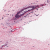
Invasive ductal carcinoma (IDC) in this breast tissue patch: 0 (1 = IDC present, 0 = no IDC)